Question: I am learning how to develop apps.
I couldn't find any R directory inside build>generated. I tried with other stack overflow answer of this same issue and tried clean project and rebuild project and checked whether android sdk tool are installed or not. It is installed. How to find R.java file.

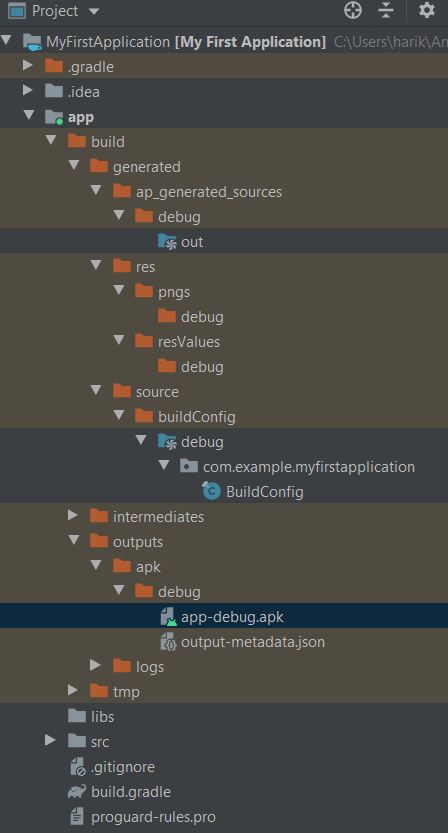
Answer: <URL>
This is caused by <URL> generating R class bytecode directly, instead of .java files.
So there isn't any R.java file being generated and if you need information about the R class, you can have a look at the class bytecode by following the steps described in this <URL>.